Interaction volume radius: 5 \u00c5
Interaction volume height: 20 \u00c5
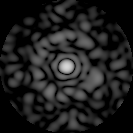
Disorder parameter: 0.8335